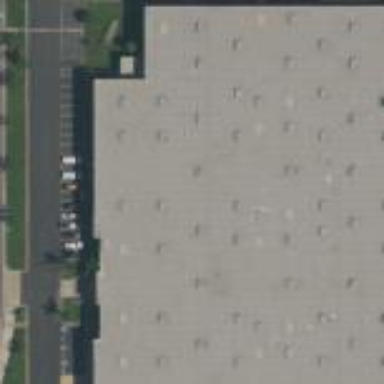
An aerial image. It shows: Warehouse building.